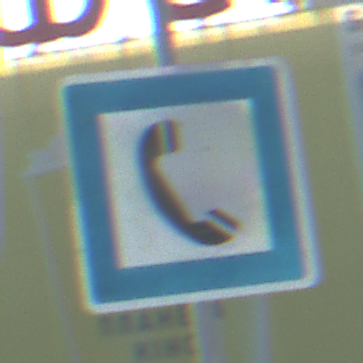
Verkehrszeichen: Fernsprecher
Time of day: MorningAfternoon
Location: Outdoor (Suburban)
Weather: PartlyCloudy
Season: NotSpecified
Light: Natural